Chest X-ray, PA view. Patient: 64 years old, sex F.
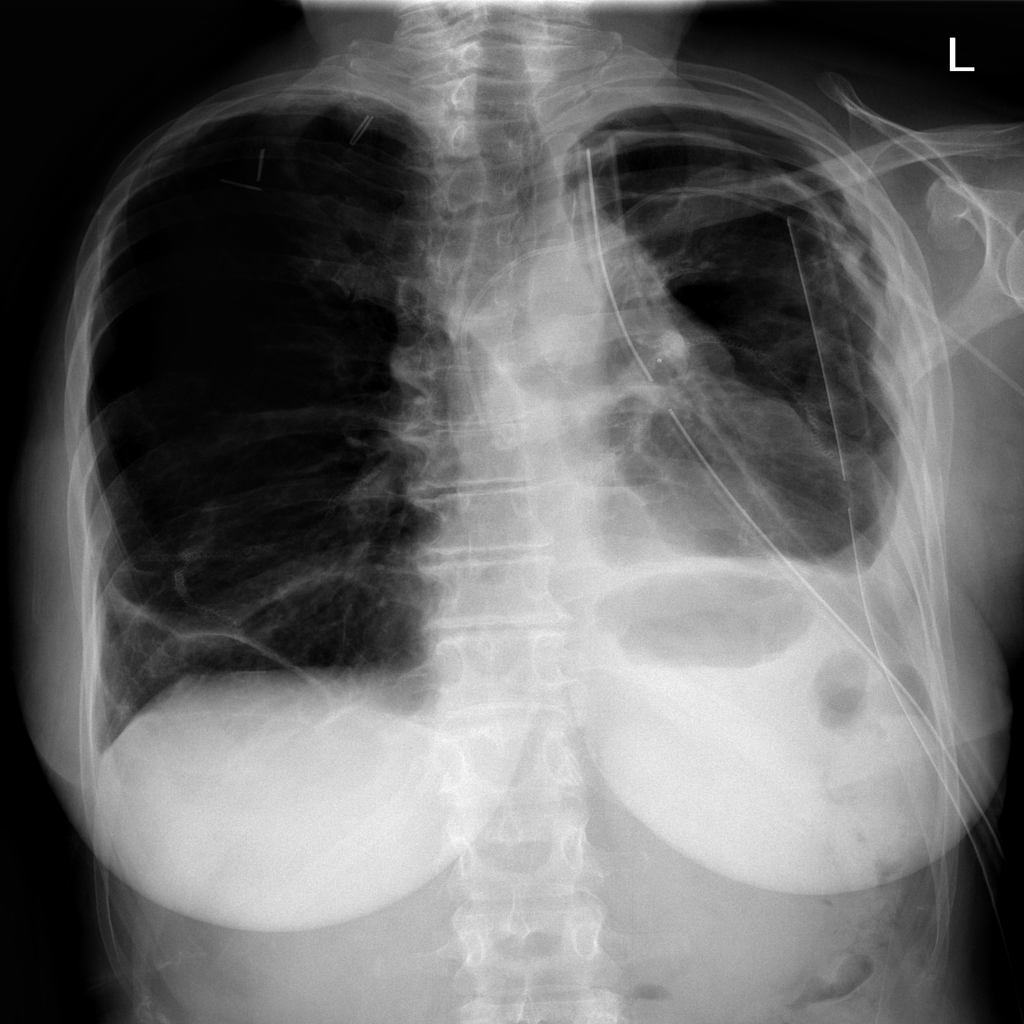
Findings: Pneumothorax